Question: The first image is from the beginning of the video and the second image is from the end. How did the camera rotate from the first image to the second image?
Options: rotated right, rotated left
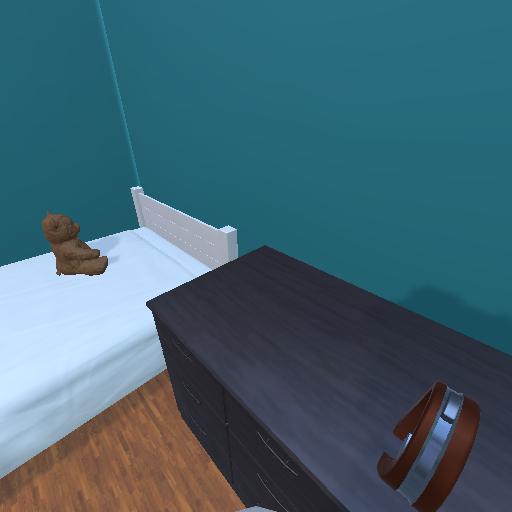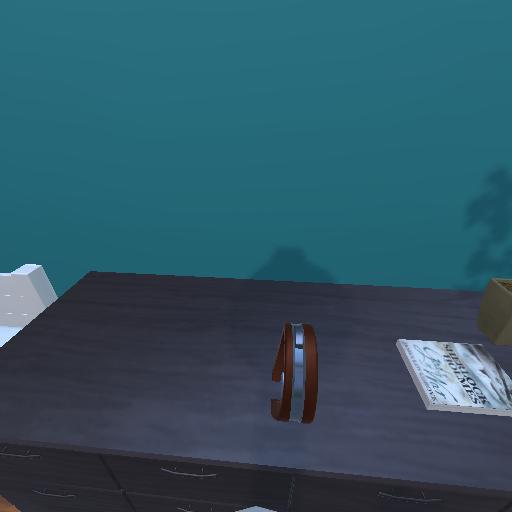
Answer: rotated right